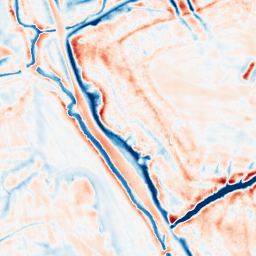
Category: edge_preserving
Decomposition family: bilateral
Decomposition parameters: d: 21
sigma_color: 150
sigma_space: 100
Upsampling method: cubic_mitchell
Upsampling parameters: scale: 2
Upsampling scale: 2